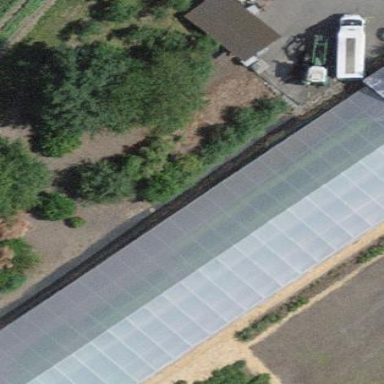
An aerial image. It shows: Greenhouse.